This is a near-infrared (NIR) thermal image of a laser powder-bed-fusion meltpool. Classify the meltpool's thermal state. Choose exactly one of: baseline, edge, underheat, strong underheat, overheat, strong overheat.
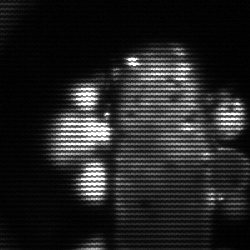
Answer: strong underheat